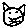
Label: cat